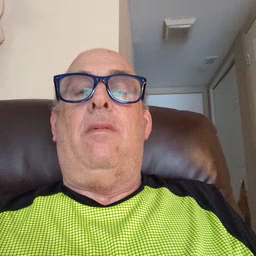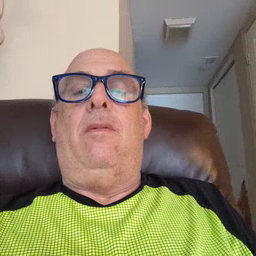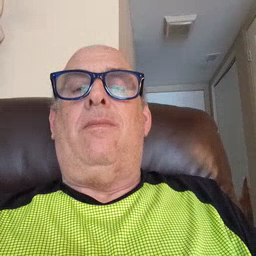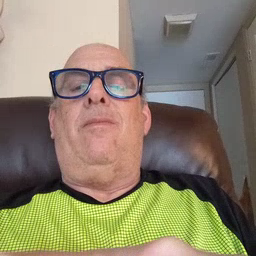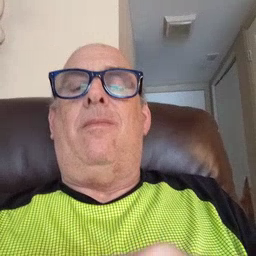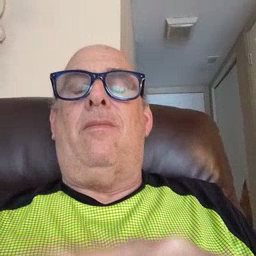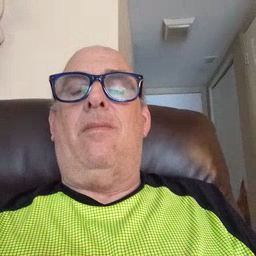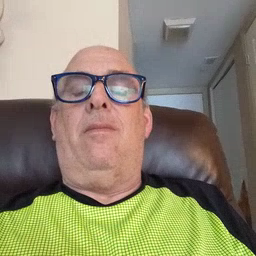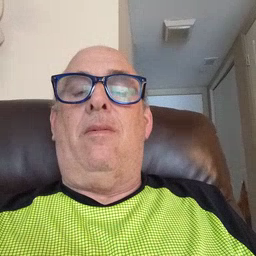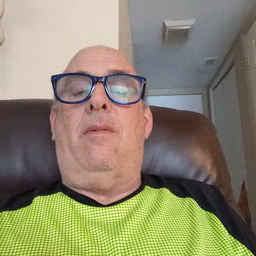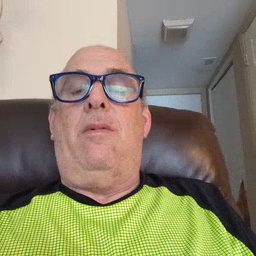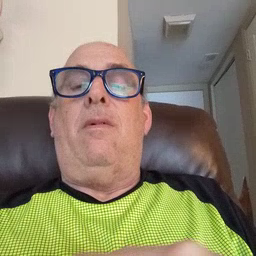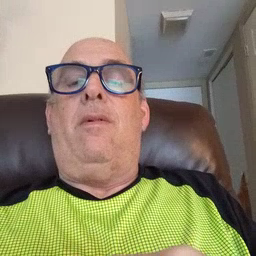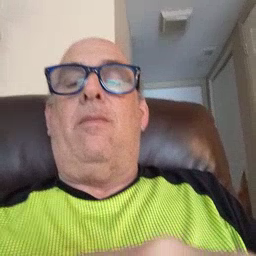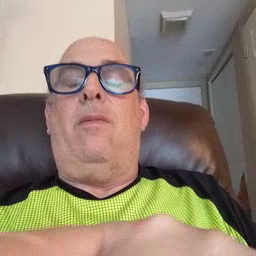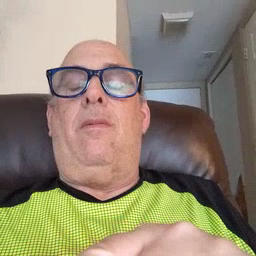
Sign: hesheit